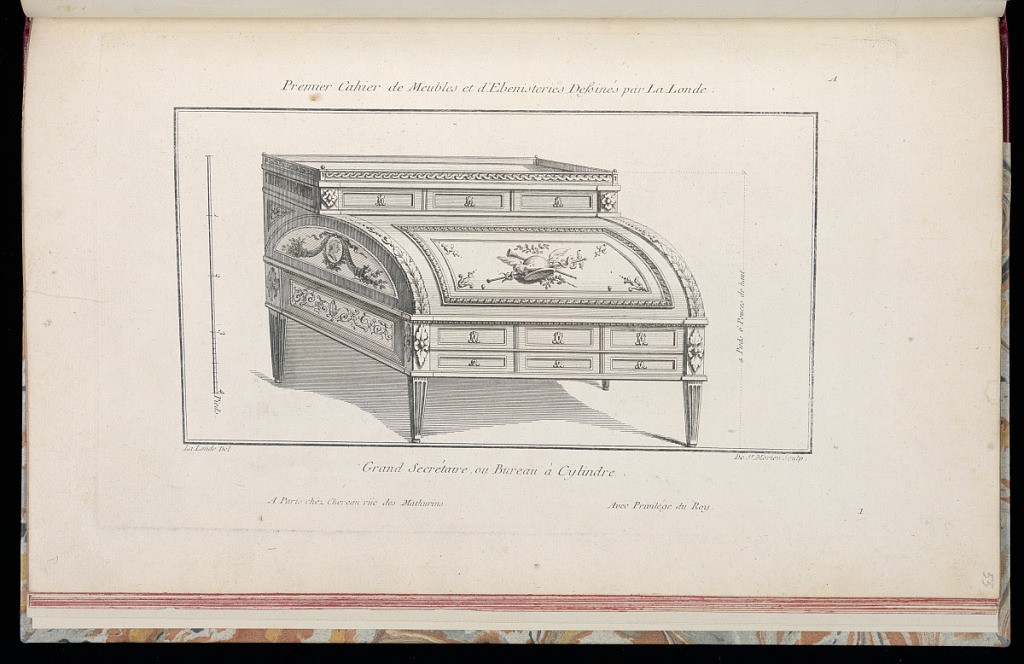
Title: Grand Secrétaire, ou Bureau à Cylindre
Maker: Richard de Lalonde, French, active 1780–96
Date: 1775-1788
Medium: Etching on off-white laid paper
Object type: Print
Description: Design for a large, roll top desk, decorated with ornament motifs including wave pattern, rosettes, fluting, lamb tongue, medallion, and at front a winged helmet with caduceus. The plate is signed and numbered.